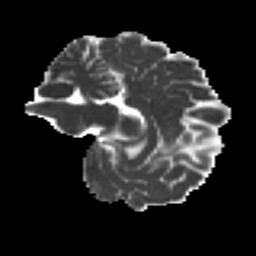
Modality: MD
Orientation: sagittal
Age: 23
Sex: female
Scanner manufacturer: ge
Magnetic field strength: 3 T
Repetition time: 7.8 s
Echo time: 0.0606 s